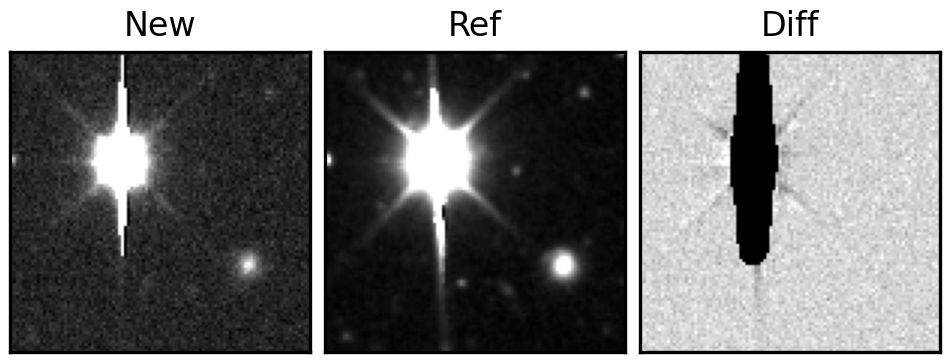
Label: bogus